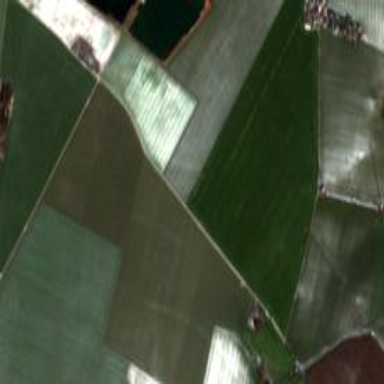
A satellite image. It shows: Picturesque farmland scene.